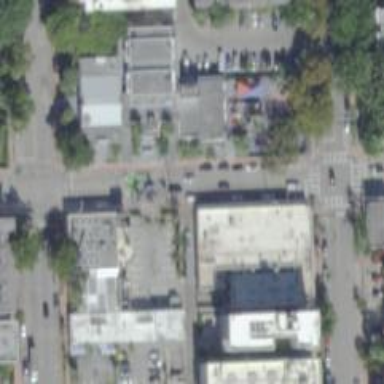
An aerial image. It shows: Supermarket.